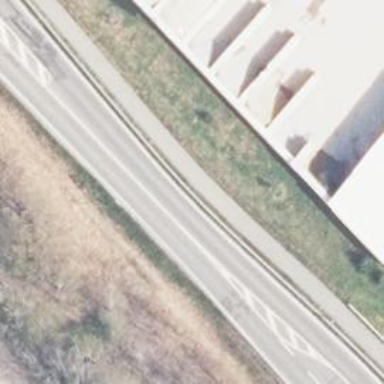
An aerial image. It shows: Secondary road with asphalt surface and embankment.